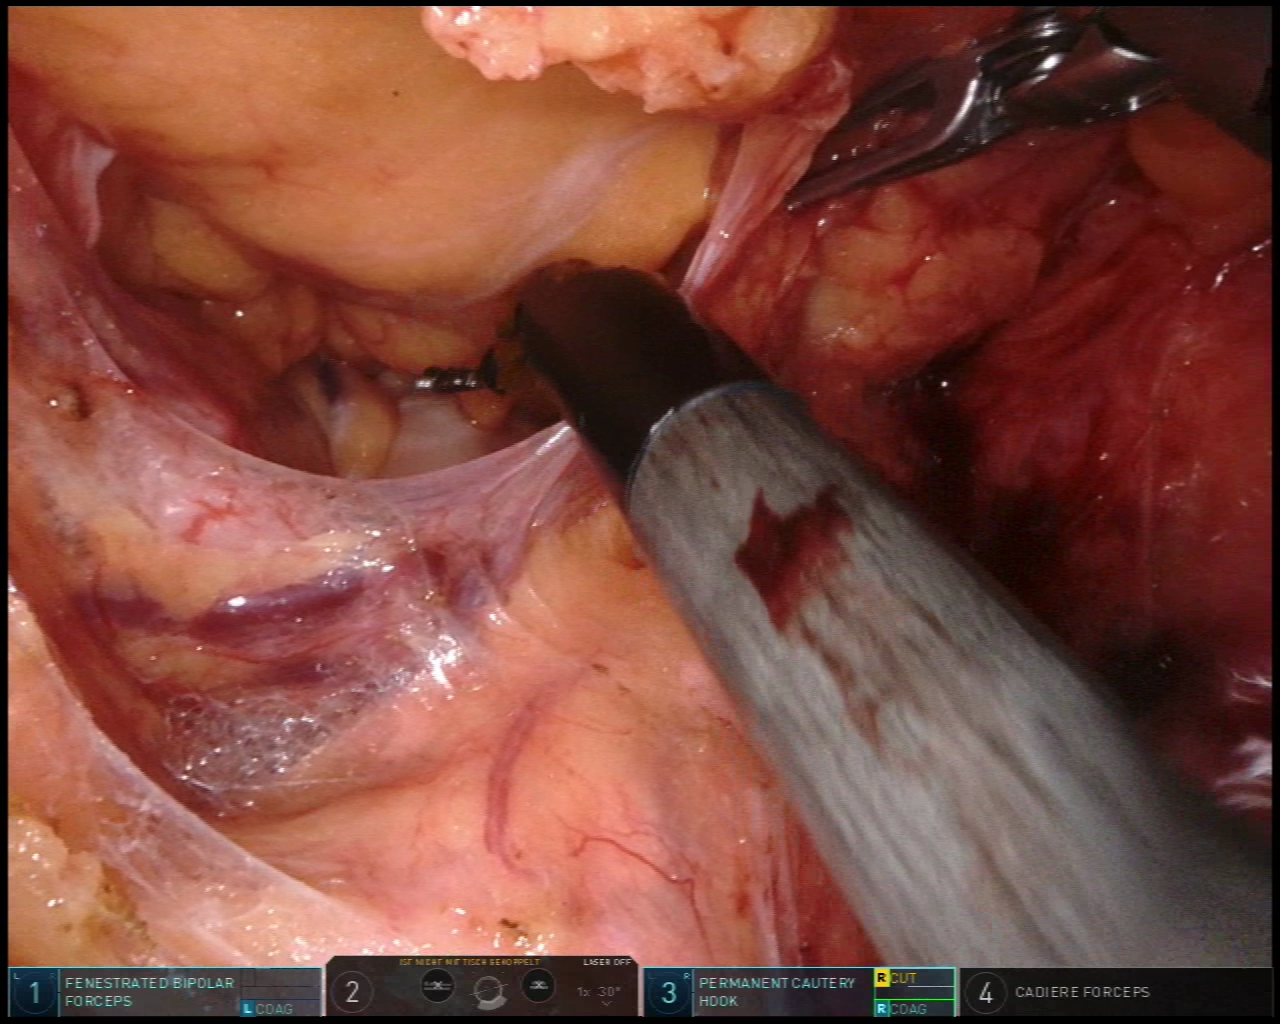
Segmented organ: stomach
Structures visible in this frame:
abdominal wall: no
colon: no
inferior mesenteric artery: no
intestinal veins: no
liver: no
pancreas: yes
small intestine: no
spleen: no
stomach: yes
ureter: no
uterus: no
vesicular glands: no